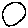
Label: circle